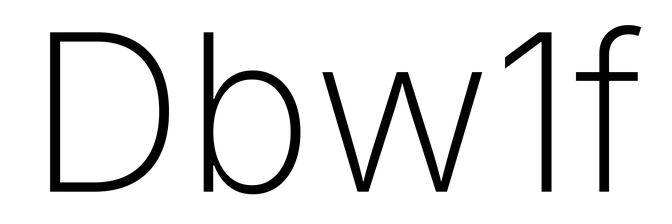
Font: Inter_ExtraLight